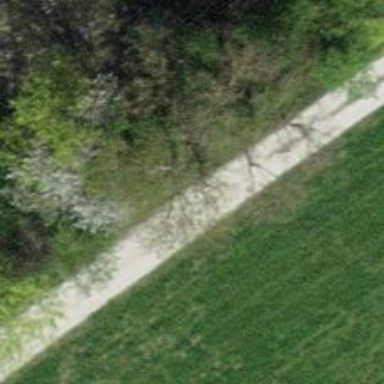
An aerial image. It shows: Bench.